Question:
I have a text file like the one in the image, and I want to have these data in a hashmap, which look something like this-
'''
Madhya Pradesh Bhopal
Gwalior
Indore
Khandwa
Goa Mapusa
Margao
Bicholim
Panaji
'''
So far, I have been able to isolate the keys and values individual Strings, but I have no idea where to go from there on. What do I need to do next?
'''
while ((line=br.readLine())!=null){
state=line.split("-")[0];
city=line.split("-")[1];
}
'''
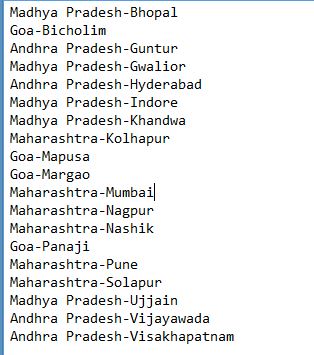
Answer: You already split them, just add them to a MultiMap: An implementation of MultiMap can be found in the <URL>.
The MultiMap internally creates a collection containing all entries for a specific key. You then can get these collections if needed.
'''
MultiMap stateCityMap= new MultiHashMap();
String state;
String city;
while ((line=br.readLine())!=null){
state=line.split("-")[0];
city=line.split("-")[1];
stateCityMap.put(state, city);
}
'''
You also can do this, without any proprietary library:
'''
Map<String, List<String>> stateCityMap= new HashMap<>();
String state;
String city;
while ((line=br.readLine())!=null){
state=line.split("-")[0];
city=line.split("-")[1];
if(stateCityMap.get(state) == null) {
stateCityMap.put(state, new ArrayList<String>());
}
stateCityMap.get(state).add(city);
}
'''